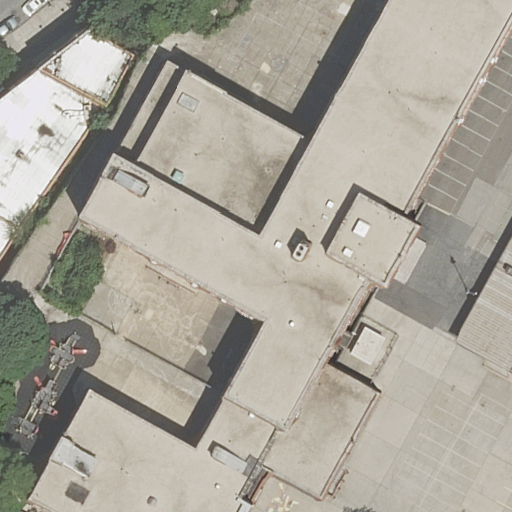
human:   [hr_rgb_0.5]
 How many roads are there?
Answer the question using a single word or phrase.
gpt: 0

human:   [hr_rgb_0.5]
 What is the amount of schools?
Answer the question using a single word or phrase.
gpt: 1

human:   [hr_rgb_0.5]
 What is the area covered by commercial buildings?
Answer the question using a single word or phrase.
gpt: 0m2

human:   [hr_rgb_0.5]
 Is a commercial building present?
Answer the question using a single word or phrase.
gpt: no

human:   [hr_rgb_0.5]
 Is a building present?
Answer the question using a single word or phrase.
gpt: yes

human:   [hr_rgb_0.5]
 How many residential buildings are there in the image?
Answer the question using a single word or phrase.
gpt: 4

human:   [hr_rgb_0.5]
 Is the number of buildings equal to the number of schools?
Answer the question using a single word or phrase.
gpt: no

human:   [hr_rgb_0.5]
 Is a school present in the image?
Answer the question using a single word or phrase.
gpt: yes

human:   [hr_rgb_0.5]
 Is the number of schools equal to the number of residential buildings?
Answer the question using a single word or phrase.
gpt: no

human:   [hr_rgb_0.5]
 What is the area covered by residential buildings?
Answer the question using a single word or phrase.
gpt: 1391m2

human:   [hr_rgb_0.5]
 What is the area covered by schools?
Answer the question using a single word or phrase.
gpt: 325m2

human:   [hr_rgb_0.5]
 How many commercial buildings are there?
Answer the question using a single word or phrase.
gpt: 0

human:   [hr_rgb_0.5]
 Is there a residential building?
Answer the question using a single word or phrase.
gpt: yes

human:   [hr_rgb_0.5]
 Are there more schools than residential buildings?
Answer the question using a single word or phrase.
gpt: no

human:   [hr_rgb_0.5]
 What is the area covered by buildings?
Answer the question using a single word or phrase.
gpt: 1391m2

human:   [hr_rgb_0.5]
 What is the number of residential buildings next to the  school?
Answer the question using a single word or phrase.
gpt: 4

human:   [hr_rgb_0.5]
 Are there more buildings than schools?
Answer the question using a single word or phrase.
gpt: yes

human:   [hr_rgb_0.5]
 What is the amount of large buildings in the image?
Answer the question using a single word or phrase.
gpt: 1

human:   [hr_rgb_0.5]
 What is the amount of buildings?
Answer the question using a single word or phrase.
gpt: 4

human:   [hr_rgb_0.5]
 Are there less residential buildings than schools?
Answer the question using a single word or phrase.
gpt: no

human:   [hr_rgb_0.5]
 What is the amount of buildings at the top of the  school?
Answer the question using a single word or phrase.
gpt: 3

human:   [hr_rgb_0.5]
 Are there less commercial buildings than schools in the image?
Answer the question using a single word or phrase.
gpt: yes

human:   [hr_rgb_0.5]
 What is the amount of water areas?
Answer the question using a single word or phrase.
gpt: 0

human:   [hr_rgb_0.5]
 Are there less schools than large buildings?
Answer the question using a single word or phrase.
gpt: no

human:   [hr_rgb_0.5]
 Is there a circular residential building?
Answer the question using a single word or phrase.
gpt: no

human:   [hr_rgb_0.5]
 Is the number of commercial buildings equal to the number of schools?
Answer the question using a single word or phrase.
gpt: no

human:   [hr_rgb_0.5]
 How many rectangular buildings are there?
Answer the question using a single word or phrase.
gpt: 4

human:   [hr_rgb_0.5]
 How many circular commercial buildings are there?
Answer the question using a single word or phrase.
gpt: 0

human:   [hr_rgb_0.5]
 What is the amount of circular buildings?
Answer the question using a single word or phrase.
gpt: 0

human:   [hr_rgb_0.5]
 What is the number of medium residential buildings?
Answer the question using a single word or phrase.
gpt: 3

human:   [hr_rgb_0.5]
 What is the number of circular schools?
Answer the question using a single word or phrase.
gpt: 0

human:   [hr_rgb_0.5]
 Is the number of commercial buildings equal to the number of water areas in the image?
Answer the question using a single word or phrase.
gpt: yes

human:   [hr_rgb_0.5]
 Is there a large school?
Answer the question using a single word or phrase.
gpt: no

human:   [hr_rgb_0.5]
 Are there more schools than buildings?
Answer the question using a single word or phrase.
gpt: no

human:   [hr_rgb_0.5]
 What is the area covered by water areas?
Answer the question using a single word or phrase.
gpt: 0m2

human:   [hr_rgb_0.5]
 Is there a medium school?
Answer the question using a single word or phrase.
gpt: yes

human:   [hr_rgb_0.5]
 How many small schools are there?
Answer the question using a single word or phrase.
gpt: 0

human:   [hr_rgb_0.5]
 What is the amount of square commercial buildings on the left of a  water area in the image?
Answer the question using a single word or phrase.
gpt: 0

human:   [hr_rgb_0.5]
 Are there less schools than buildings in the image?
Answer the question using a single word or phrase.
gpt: yes

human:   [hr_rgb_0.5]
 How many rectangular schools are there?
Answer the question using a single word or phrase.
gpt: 1

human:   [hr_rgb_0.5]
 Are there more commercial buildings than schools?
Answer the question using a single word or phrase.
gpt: no

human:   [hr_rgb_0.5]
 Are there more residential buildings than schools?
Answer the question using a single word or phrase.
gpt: yes

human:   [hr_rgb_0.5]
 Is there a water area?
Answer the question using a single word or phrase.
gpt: no

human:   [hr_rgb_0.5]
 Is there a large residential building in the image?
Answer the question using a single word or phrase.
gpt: yes

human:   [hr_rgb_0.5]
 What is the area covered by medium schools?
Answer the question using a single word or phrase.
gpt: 325m2

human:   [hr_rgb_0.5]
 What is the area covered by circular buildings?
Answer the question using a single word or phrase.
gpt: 0m2

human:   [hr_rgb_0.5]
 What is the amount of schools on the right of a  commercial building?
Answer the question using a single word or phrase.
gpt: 0

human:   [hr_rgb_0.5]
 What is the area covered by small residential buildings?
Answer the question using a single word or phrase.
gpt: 0m2

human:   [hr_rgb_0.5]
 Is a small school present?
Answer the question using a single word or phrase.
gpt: no

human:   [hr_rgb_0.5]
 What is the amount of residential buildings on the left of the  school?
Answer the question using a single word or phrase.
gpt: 2

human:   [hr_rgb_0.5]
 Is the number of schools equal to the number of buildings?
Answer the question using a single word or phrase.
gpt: no

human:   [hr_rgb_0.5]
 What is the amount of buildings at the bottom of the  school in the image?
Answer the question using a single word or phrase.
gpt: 0

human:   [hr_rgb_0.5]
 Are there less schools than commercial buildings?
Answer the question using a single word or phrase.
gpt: no

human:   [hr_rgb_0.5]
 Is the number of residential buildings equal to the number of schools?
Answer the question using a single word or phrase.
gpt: no

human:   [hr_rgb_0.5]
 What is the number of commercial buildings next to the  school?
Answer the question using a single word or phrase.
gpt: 0

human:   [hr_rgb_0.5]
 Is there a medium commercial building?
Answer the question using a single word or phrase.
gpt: no

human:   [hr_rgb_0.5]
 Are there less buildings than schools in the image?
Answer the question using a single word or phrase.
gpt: no

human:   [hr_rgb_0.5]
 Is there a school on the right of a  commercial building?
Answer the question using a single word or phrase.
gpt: no

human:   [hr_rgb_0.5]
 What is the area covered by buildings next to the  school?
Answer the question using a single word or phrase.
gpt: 1391m2

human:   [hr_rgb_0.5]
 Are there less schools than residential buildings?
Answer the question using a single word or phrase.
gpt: yes

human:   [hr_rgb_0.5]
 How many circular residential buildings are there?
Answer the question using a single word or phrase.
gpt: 0

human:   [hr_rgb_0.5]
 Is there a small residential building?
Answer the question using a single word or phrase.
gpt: no

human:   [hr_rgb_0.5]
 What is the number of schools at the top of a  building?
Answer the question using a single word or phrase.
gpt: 0

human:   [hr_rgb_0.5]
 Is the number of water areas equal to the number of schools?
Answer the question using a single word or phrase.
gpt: no